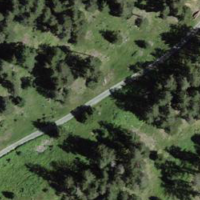
EUNIS habitat code: 43
Species observed at this site:
Lysandra coridon
Campanula barbata
Melitaea athalia
Anthyllis vulneraria
Pieris rapae
Bistorta vivipara
Erebia aethiops
Fabriciana niobe
Campanula rotundifolia
Phyteuma betonicifolium